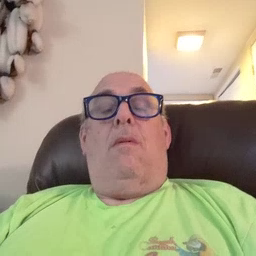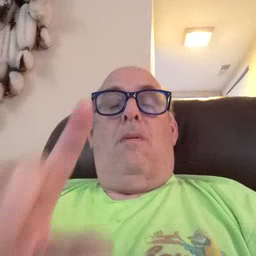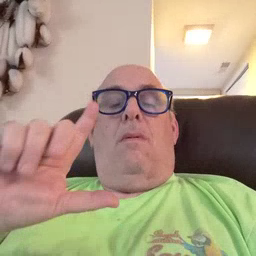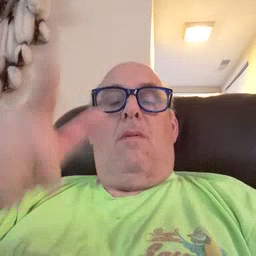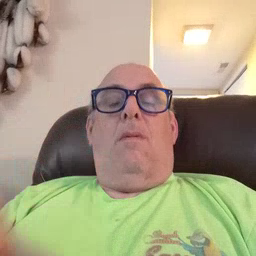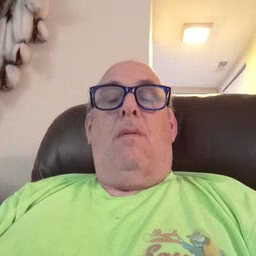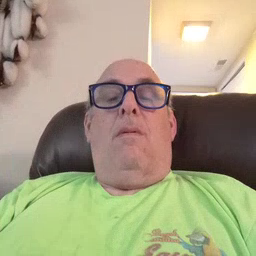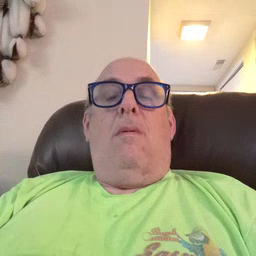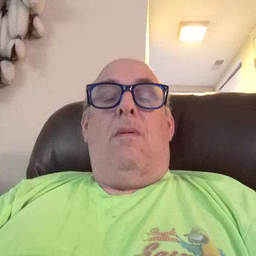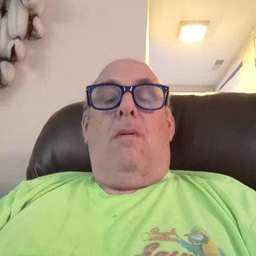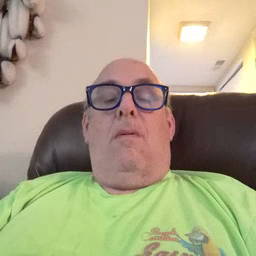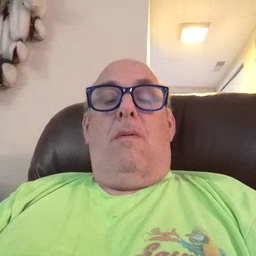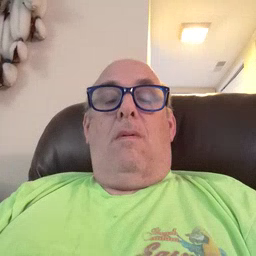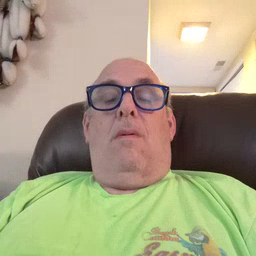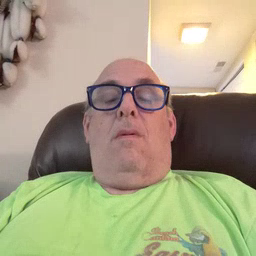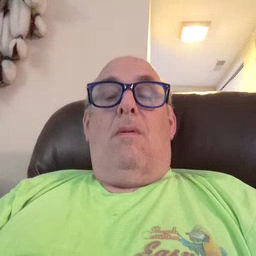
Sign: later